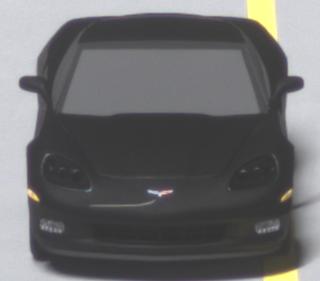
Make: Chevrolet
Model: Corvette Coupé
Detailed model: Corvette (C6) Coupé
Model produced from: 2005/02
Model produced until: 2008/03
Doors: 3
Color: black
Road condition: dry road
Daytime: not specified
Contrast: high contrast